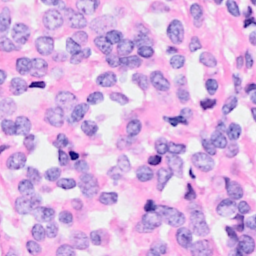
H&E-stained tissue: Breast